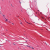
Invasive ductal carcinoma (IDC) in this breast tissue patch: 0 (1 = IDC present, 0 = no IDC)